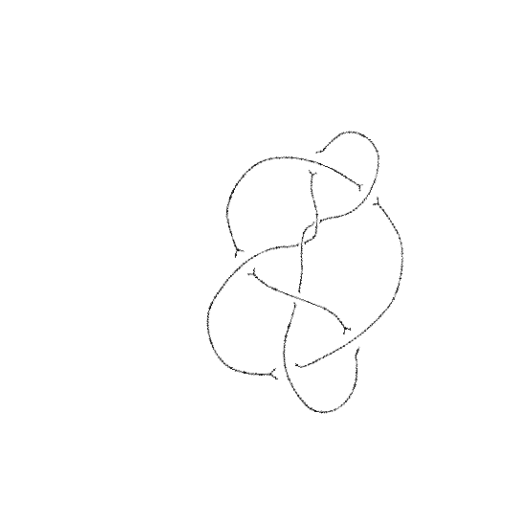
Crossing number: 8